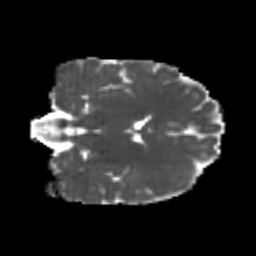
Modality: MD
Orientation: coronal
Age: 19
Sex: female
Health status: healthy
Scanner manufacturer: philips
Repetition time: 7.386 s
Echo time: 0.08599 s